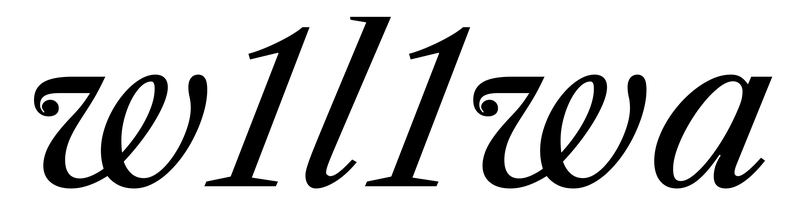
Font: LibreCaslonText-Italic_Italic